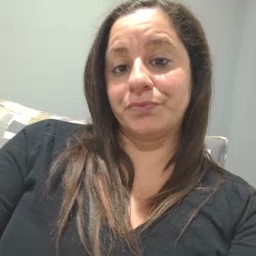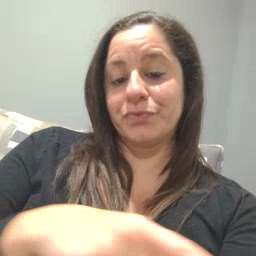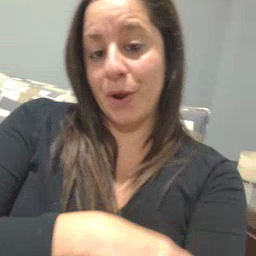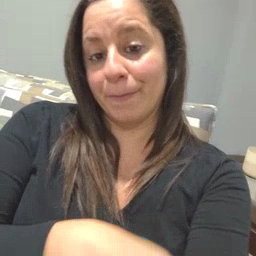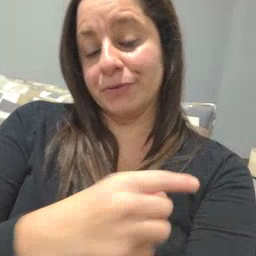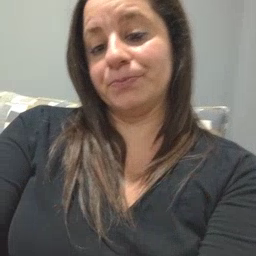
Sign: arm